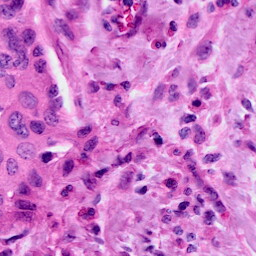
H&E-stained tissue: Cervix